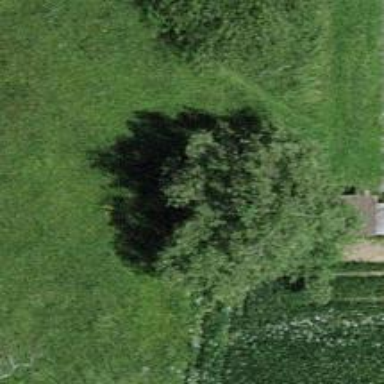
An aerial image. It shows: Agricultural area with broadleaved deciduous trees.